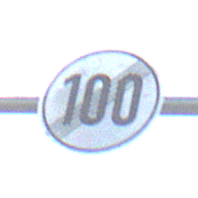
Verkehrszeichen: EndeGeschwindigkeit100
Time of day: SunriseSunset
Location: Outdoor (Nature)
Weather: PartlyCloudy
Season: NotSpecified
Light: Natural